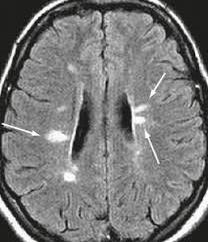
Label: notumor